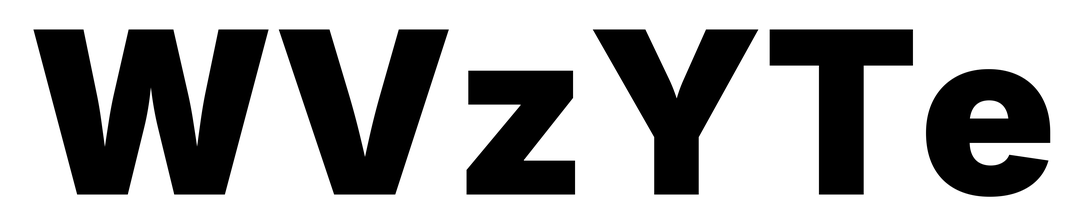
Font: Inter_Black